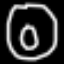
Label: donut